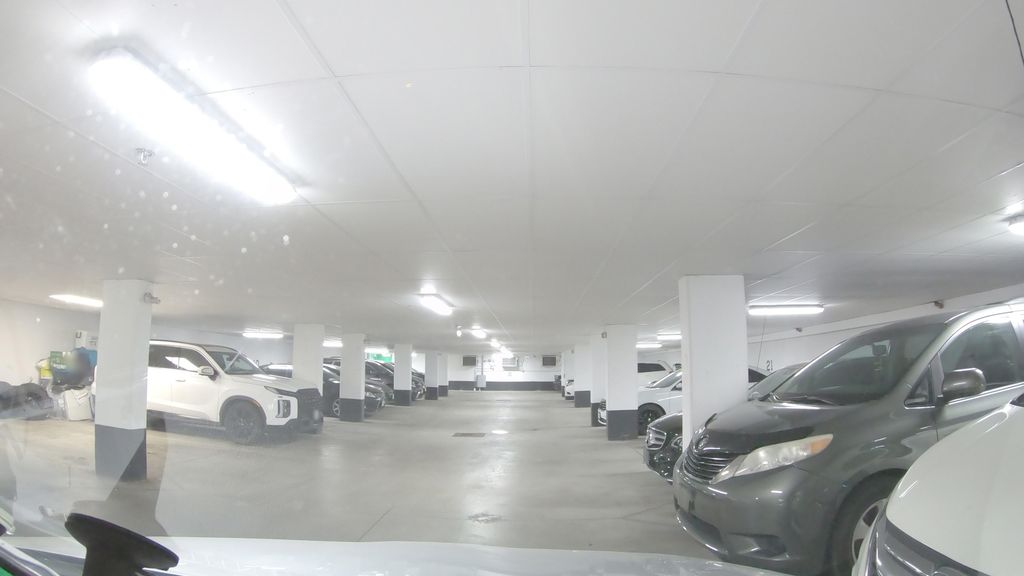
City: toronto